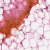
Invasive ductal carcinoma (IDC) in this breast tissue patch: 0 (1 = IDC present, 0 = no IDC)